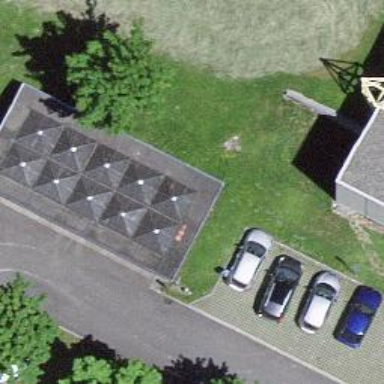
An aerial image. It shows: Parking area.